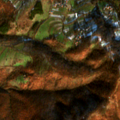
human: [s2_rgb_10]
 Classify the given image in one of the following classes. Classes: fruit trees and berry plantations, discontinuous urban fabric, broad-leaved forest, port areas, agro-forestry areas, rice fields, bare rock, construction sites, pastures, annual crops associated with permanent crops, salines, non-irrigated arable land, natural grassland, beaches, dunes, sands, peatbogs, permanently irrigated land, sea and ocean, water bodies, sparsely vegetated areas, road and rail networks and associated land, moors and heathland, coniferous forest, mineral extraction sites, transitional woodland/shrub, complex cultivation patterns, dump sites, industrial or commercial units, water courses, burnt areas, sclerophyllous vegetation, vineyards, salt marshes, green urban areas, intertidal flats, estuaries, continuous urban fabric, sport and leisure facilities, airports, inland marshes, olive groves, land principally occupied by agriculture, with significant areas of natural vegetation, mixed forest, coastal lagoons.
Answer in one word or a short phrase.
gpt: complex cultivation patterns, land principally occupied by agriculture, with significant areas of natural vegetation, broad-leaved forest